Interaction volume radius: 5 \u00c5
Interaction volume height: 15 \u00c5
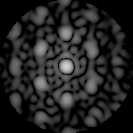
Disorder parameter: 0.4335